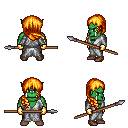
a pixel art fantasy rpg character, male body template, orc, green skin, white robe, gold greaves, light blonde right-swept hairstyle, gold gloves, brown shoes, spear, four views (front, back, left, right), 2x2 character sprite sheet, small pixel art, hard edges, no anti-aliasing